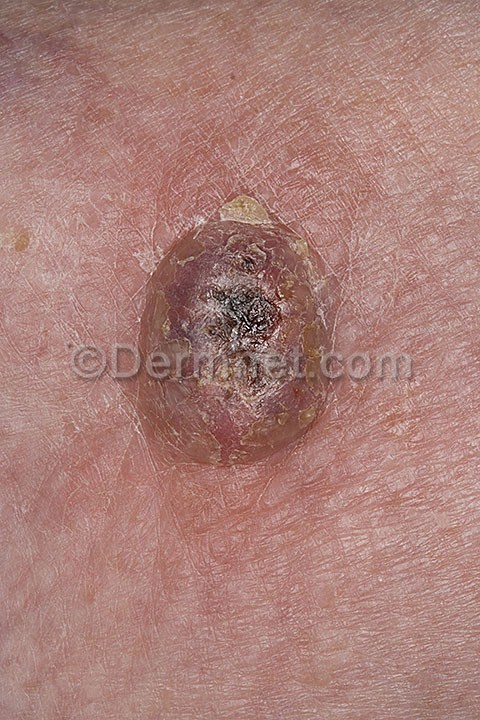
Disease: Seborrheic Keratoses and other Benign Tumors